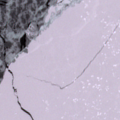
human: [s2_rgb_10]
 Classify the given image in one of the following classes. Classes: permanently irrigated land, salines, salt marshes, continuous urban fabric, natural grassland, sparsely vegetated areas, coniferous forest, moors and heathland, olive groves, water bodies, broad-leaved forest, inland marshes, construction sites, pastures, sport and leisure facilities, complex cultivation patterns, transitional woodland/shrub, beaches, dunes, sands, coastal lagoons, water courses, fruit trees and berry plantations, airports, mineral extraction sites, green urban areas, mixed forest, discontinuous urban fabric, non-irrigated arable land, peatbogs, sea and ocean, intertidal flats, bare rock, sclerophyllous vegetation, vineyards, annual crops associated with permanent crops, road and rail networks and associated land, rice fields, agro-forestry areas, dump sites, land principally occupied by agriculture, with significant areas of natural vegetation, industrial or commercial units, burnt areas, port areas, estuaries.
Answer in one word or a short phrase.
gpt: sea and ocean